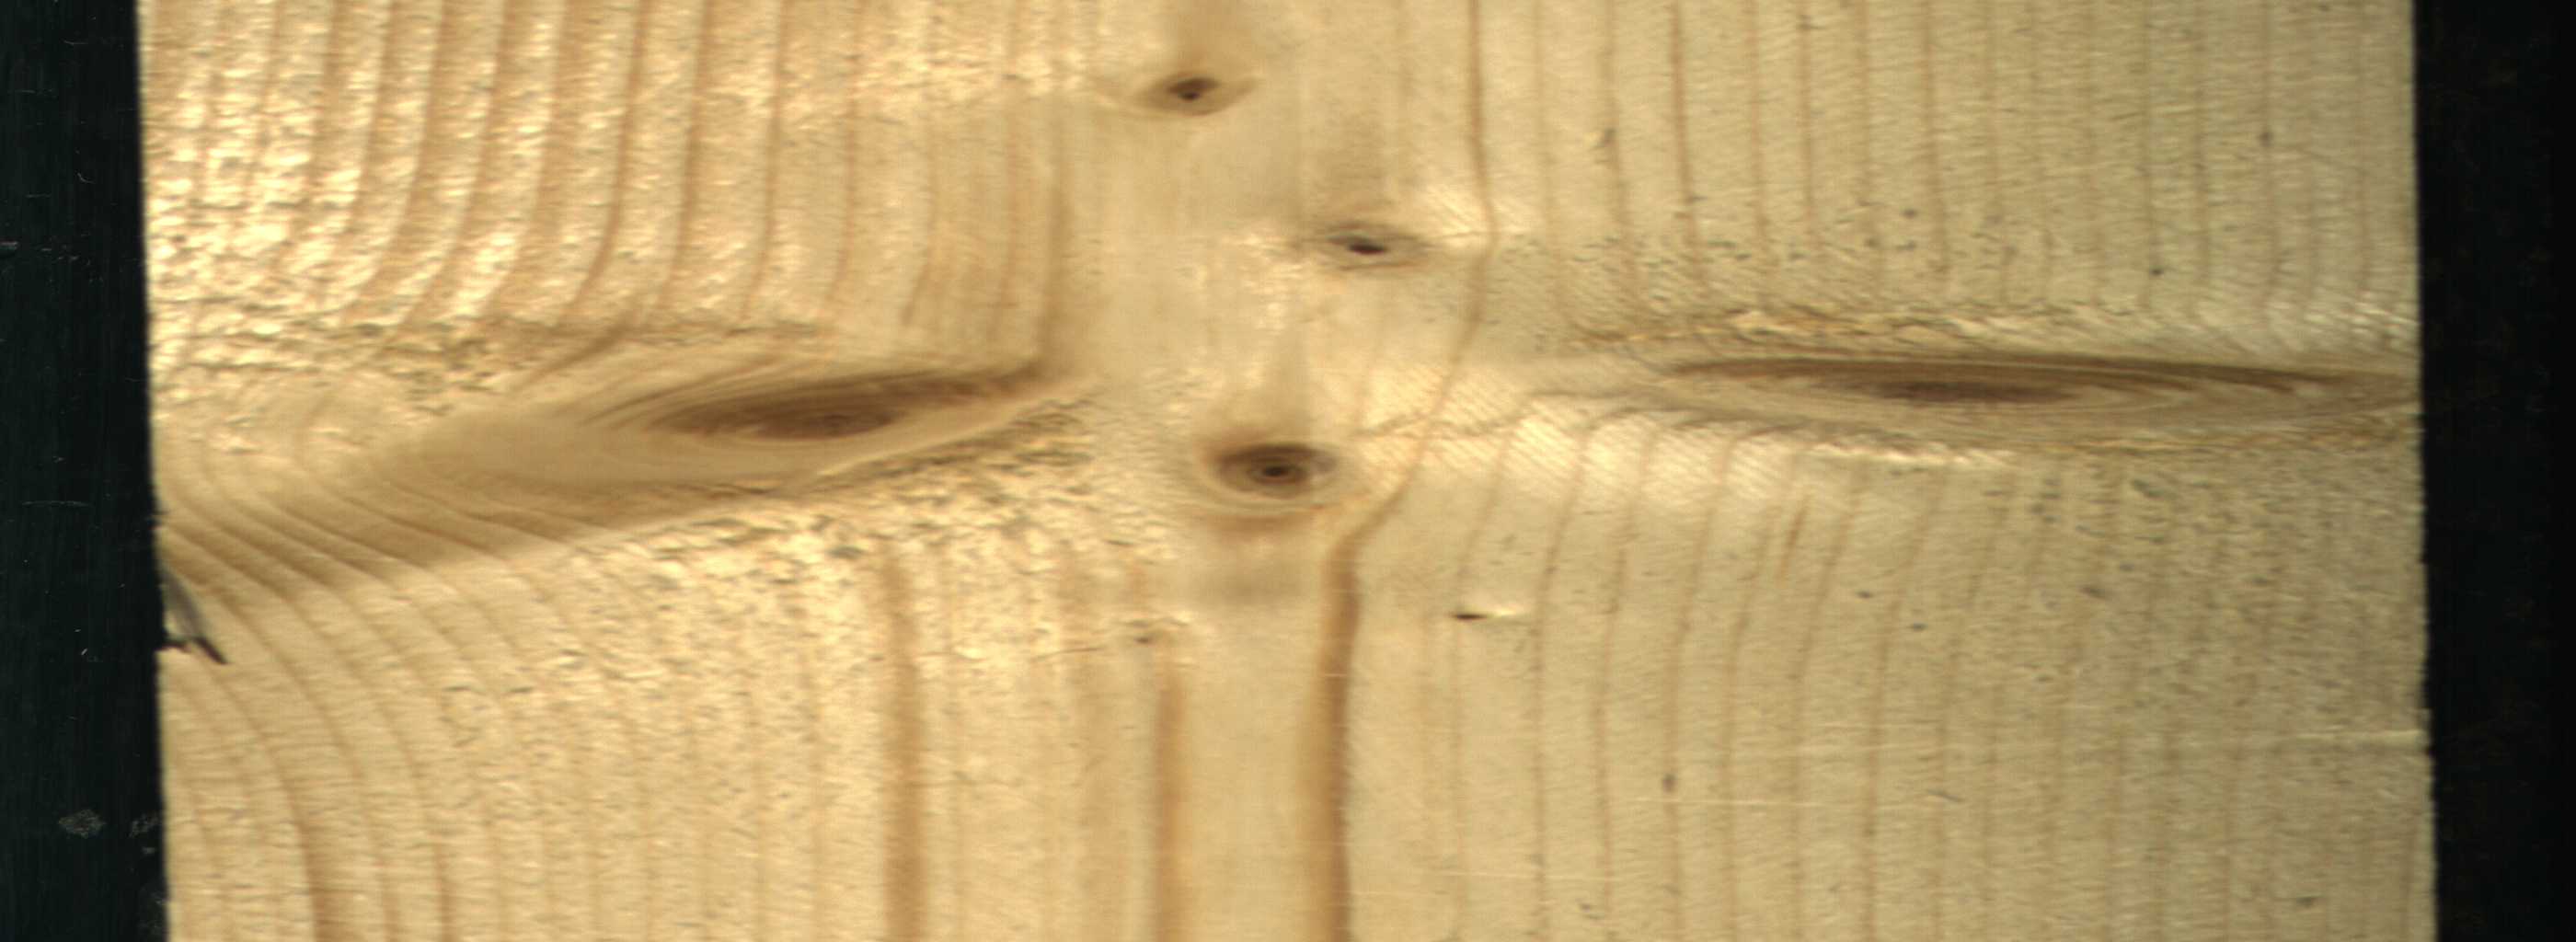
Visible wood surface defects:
Live_Knot
Live_Knot
Live_Knot
Live_Knot
Live_Knot